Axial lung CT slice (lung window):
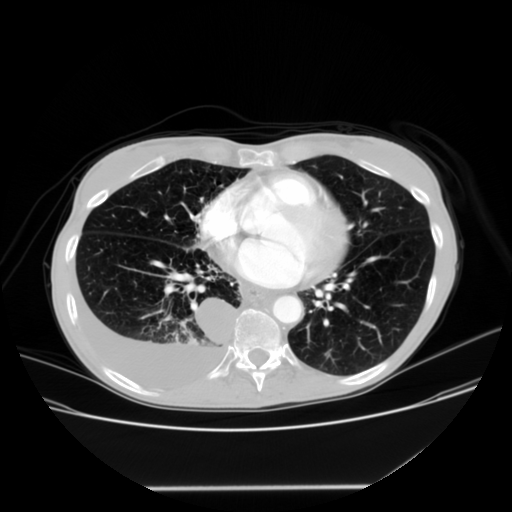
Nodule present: yes
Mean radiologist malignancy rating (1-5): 2.5